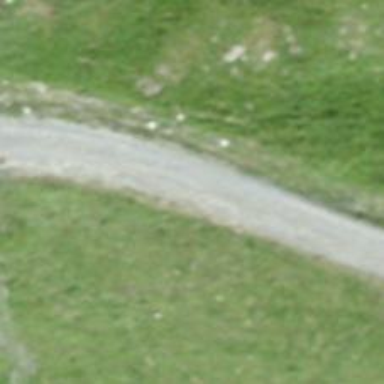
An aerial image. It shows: Unpaved path with grade 3 track type.